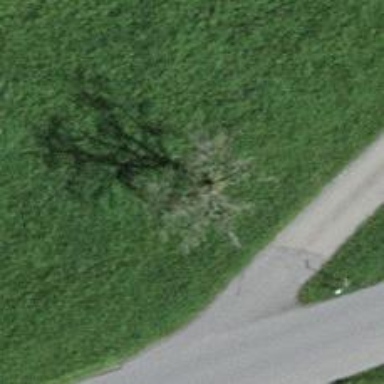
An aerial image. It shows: Broadleaved tree with lush leaves.